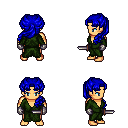
a pixel art fantasy rpg character, male body template, human, tanned skin, green robe, teal pants, blue princess hairstyle, metal gloves, dagger, four views (front, back, left, right), 2x2 character sprite sheet, small pixel art, hard edges, no anti-aliasing